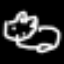
Label: frog